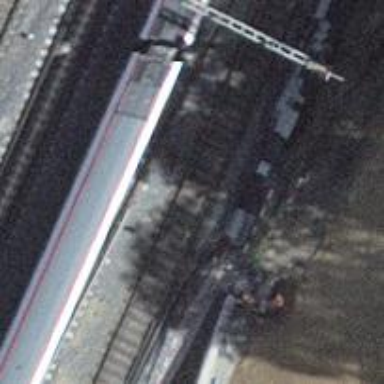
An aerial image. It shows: Railway siding with one electrified track and contact line for powering the train.